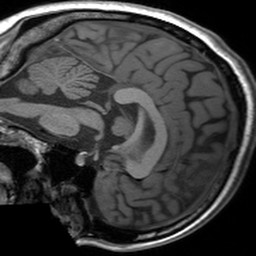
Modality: T1w
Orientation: sagittal
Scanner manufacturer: siemens
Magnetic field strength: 3 T
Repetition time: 1.54 s
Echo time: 0.00234 s